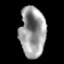
Tissue: lung
Cell type: Epithelial cells
Senescence score: 0.1879
Nuclear area (px): 1279
Mean DAPI intensity: 154.683